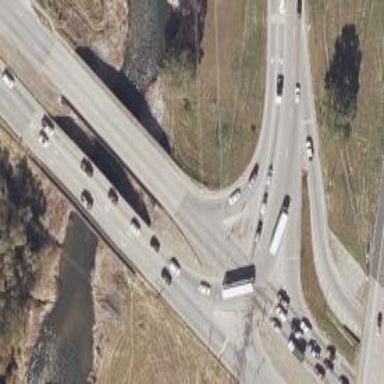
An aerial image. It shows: Trunk link highway with asphalt surface.